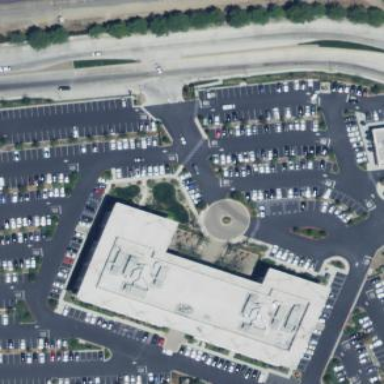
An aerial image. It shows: Building.